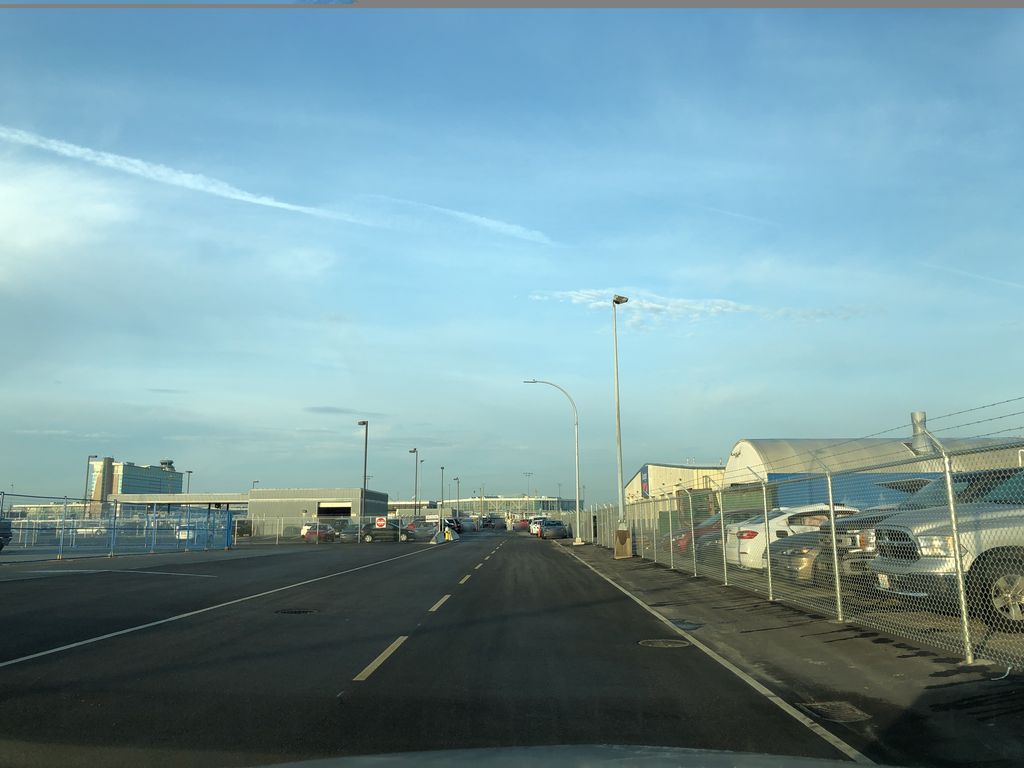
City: vancouver